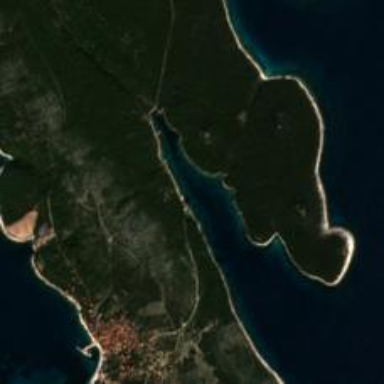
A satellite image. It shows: Beautiful bay with natural surroundings.